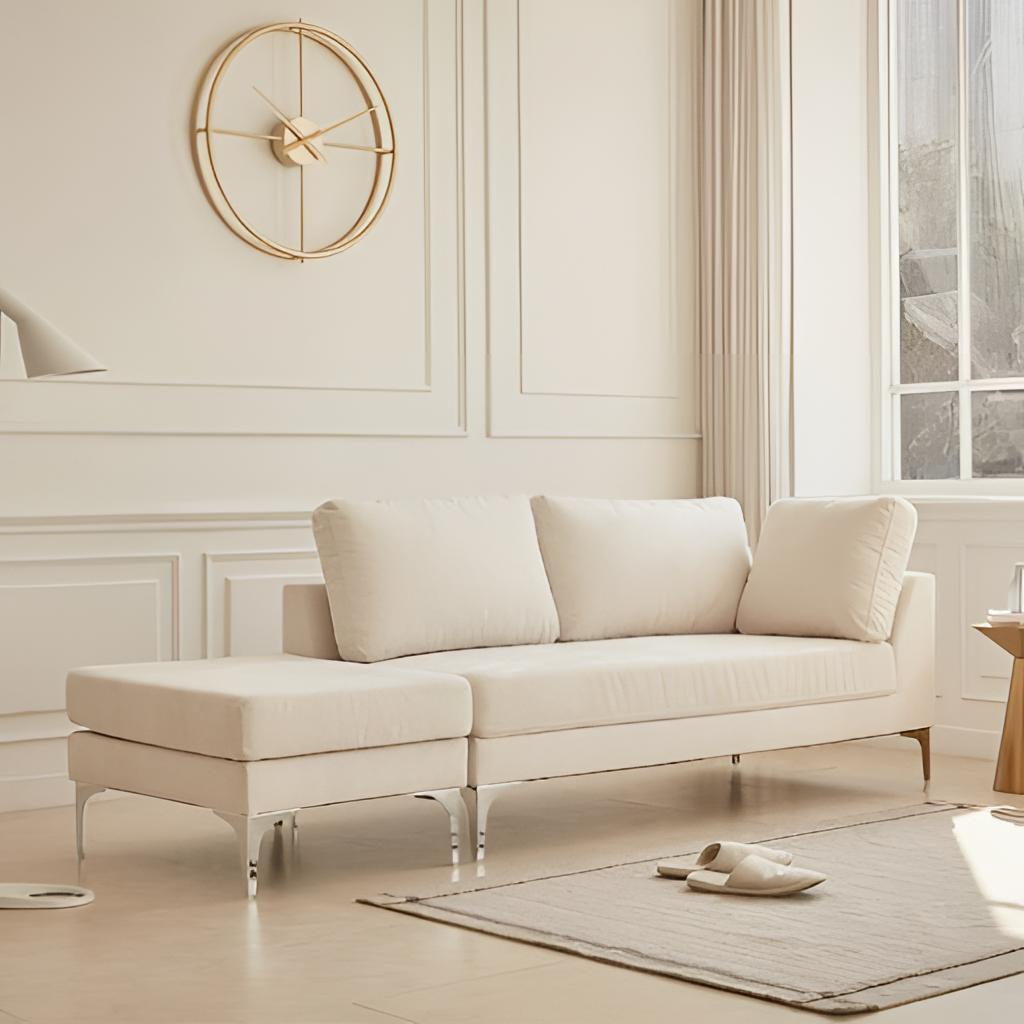
living room, cream fabric sectional sofa, contemporary, cream paint wallpaper, with solid pattern, wood flooring, with plank pattern